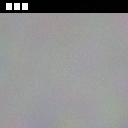
Screen state: on